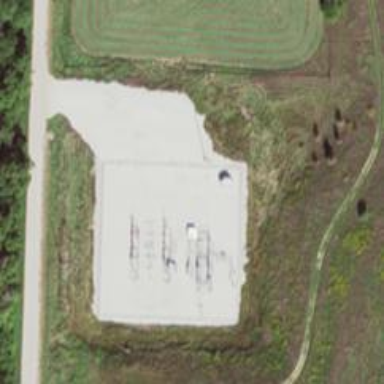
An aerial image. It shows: Power substation.